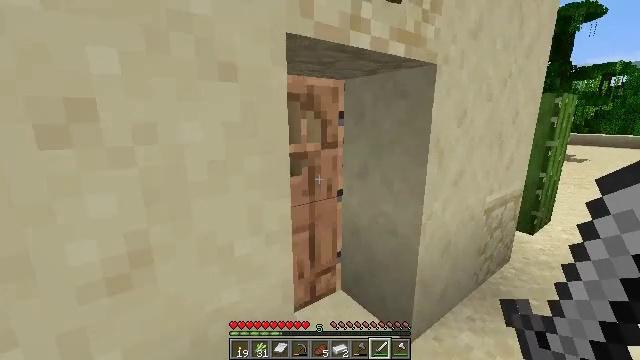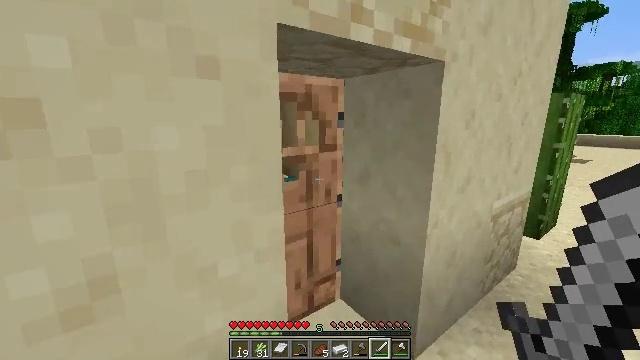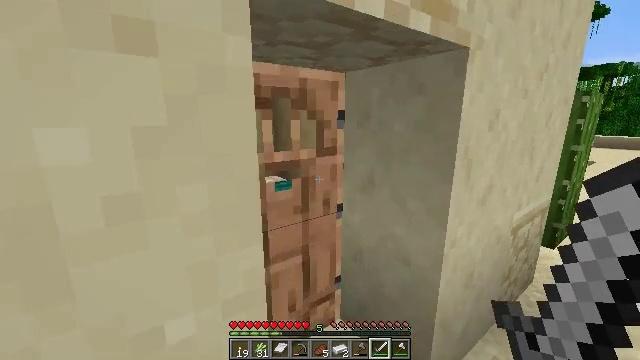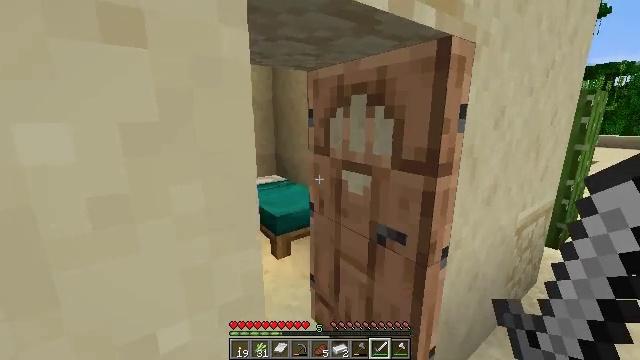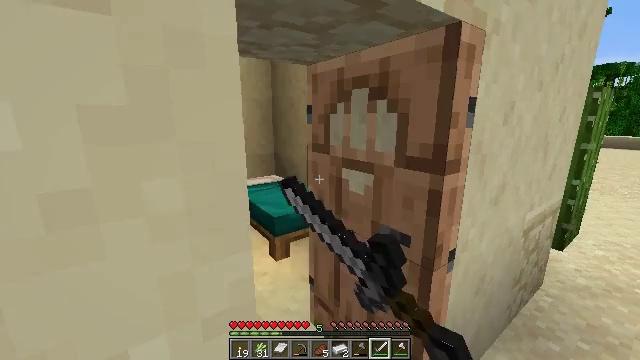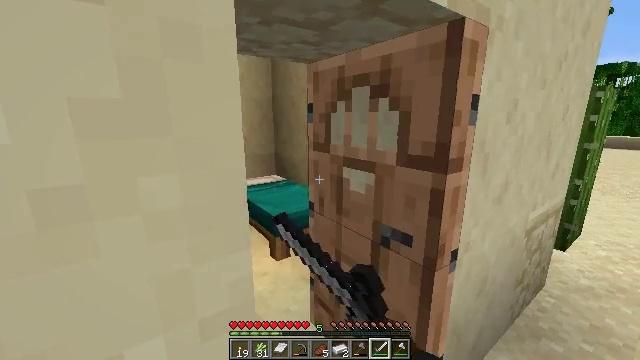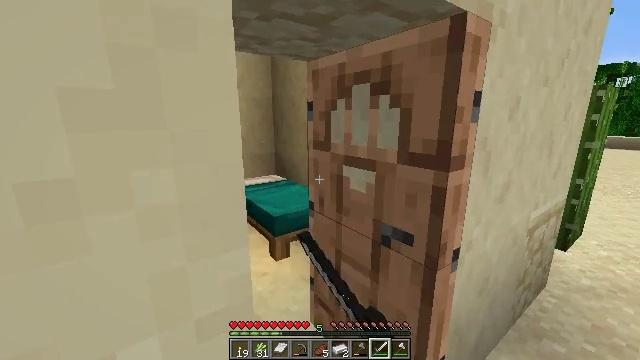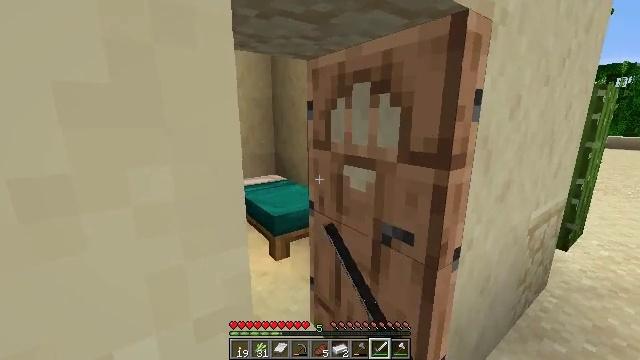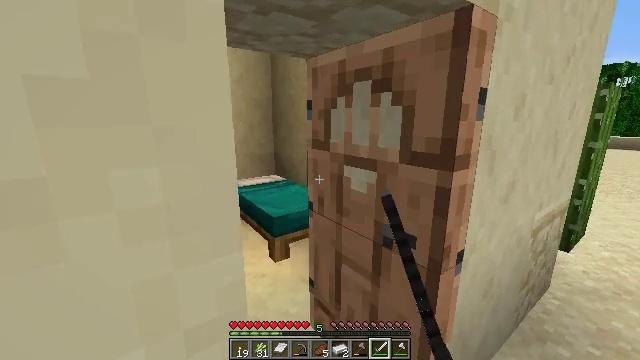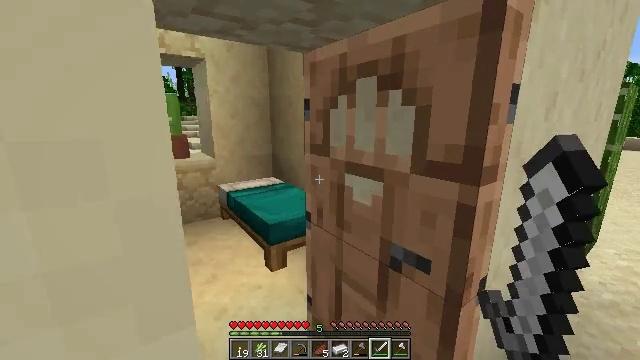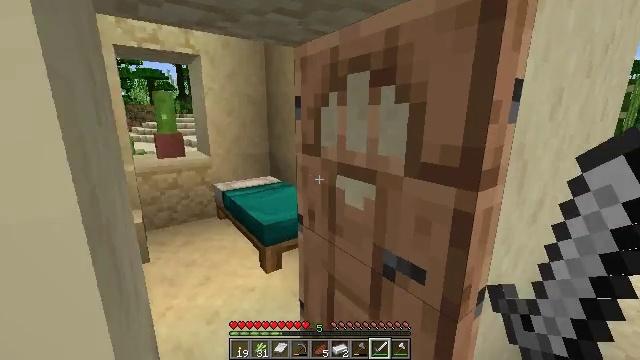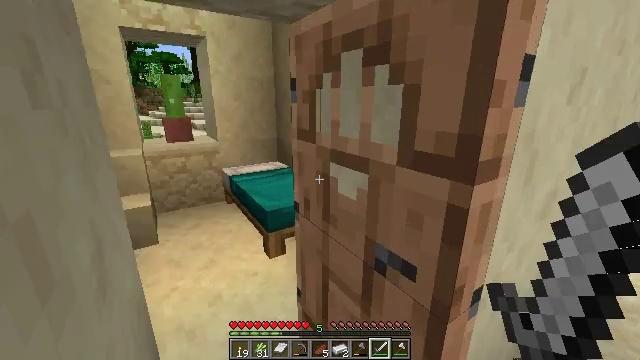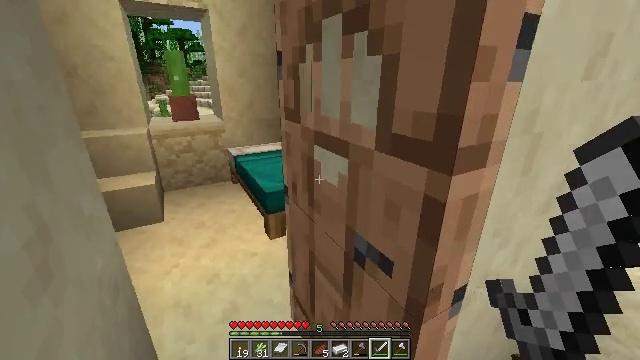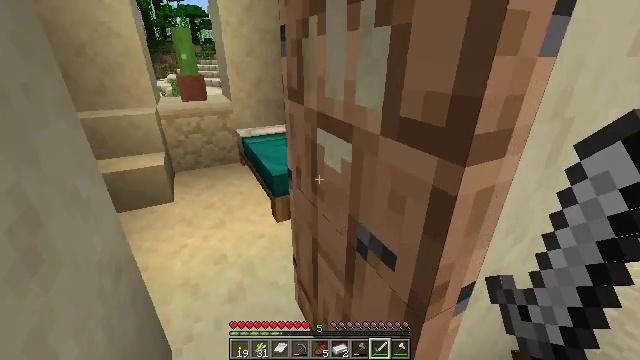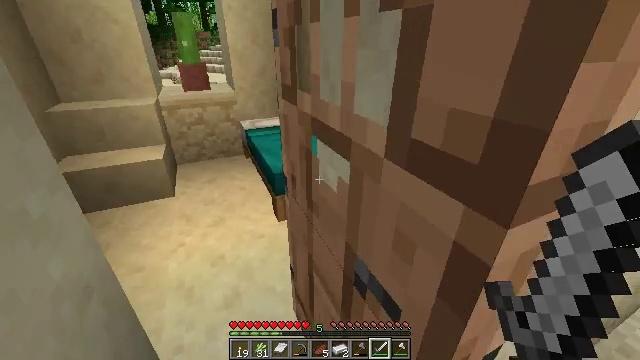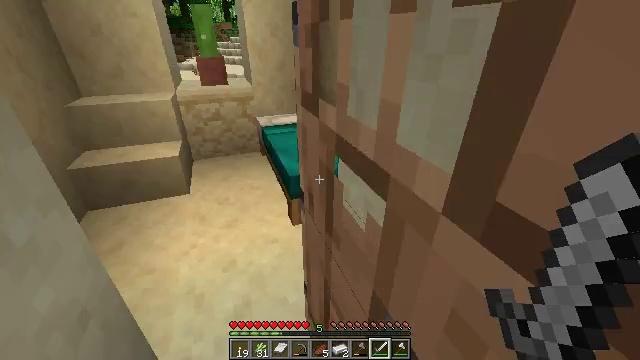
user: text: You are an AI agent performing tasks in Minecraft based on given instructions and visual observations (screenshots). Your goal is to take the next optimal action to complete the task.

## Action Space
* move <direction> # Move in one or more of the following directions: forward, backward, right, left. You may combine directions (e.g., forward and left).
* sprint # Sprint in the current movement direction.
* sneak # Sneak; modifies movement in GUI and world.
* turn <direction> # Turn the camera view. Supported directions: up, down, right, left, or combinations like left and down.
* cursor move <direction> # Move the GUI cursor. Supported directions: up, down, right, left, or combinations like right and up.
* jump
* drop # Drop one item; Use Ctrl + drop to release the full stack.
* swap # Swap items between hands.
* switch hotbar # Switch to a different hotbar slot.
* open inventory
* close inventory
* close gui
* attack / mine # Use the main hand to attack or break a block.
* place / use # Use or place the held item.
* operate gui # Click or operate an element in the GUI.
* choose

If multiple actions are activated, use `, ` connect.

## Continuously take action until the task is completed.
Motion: motion action
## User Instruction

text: Reclaim the smooth sandstone slab by mining it.
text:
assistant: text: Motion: move forward
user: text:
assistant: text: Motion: no_op
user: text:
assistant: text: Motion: use / place
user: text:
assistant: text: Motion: use / place
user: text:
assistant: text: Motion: use / place
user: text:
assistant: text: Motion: no_op
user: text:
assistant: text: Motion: no_op
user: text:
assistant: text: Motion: move forward
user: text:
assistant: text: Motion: move forward
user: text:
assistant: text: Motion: move forward
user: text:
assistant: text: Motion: move forward, turn left and down
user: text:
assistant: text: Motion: move forward, turn left and down
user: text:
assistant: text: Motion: move forward, turn left and down
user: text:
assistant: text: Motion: move forward, turn left and down
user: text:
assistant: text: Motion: move forward, turn left and down
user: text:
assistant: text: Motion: move forward, turn left
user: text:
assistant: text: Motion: move forward, turn left
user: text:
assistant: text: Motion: move forward, turn left
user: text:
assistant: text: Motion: move forward
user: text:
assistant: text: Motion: move forward
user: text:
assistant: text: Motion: move forward
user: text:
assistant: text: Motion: move forward
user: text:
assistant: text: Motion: turn right
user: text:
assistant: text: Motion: turn right
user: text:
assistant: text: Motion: turn right
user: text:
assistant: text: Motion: turn right and up
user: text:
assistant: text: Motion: turn right and up
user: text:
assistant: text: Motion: turn right
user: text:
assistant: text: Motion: turn right
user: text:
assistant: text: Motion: turn right